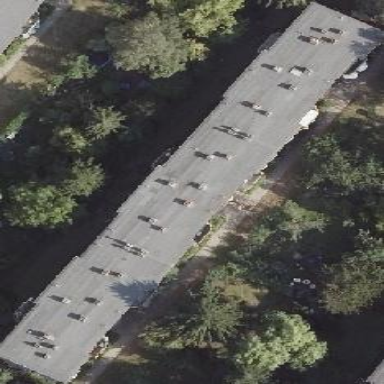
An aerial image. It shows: Flat-roofed apartment building.